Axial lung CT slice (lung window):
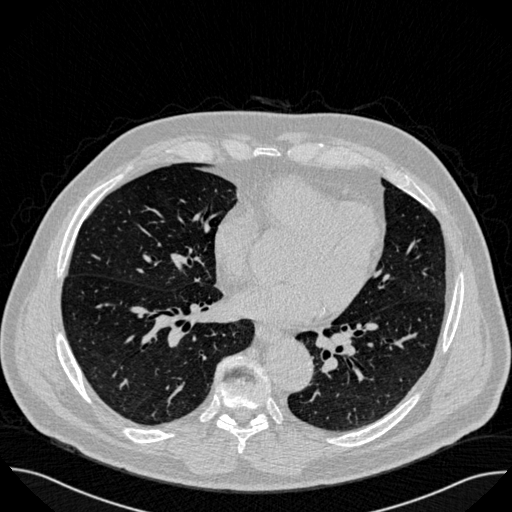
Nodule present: no